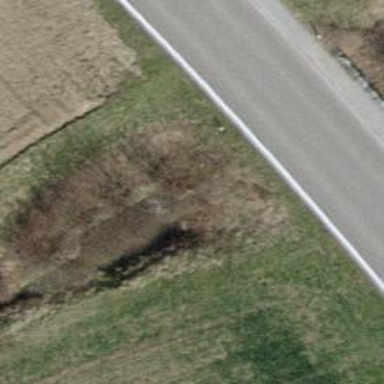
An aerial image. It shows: Culvert tunnel.